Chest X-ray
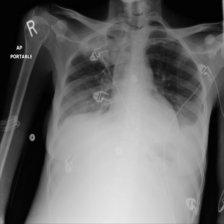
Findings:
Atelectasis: negative
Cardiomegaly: negative
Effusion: positive
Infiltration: negative
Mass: negative
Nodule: negative
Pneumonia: negative
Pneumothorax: negative
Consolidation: negative
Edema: negative
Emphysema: negative
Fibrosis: positive
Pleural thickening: negative
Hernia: negative